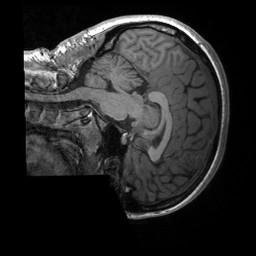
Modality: T1w
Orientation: sagittal
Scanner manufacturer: siemens
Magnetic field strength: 3 T
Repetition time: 2.4 s
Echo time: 0.00224 s